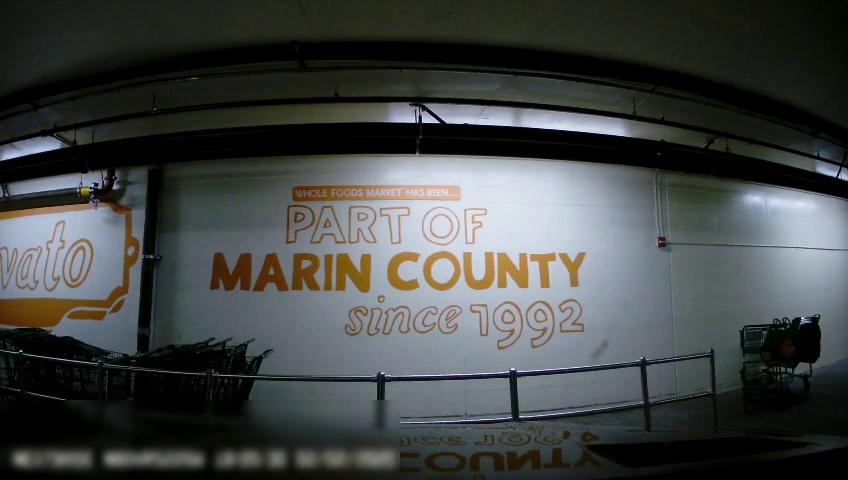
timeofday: Dusk/Dawn/Twilight
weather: Other